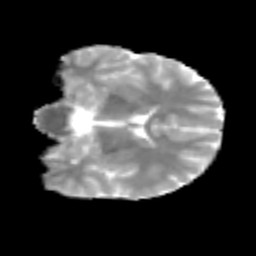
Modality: MD
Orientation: coronal
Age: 23
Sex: male
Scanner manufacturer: siemens
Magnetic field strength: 3 T
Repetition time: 2.3 s
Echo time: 0.085 s